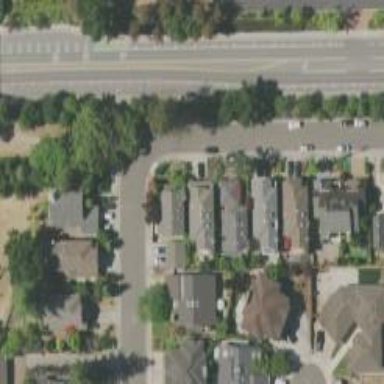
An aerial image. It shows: Residential road with sidewalk on the left.